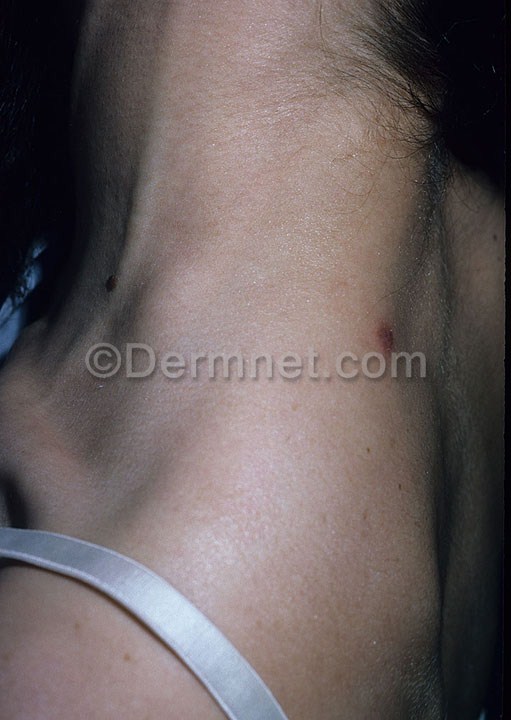
Disease: Scabies Lyme Disease and other Infestations and Bites